Question: I've implemented the Channel API w/ persistence. When I make a channel and connect the socket (this is on the real app, not the local dev_appserver), Firebug goes nuts with log messages. I want to turn these off so I can see my OWN logs but cant find any documentation on how to disable the Channel API console logging.
one thing I'm probably doing differently than most is that I'm connecting cross-domain... which the Channel API supports (note the first message in the stream... if you can view that pic)

Does anyone know?
---
## UPDATE
I finally realized that my code was creating two channels and trying to open/connect them both at the same time... and was why I was getting a flood of messages. I didn't mean to do this (I know the rules: <URL>... it was a bug... and once I fixed it, the messages went back to manageable level.
yay
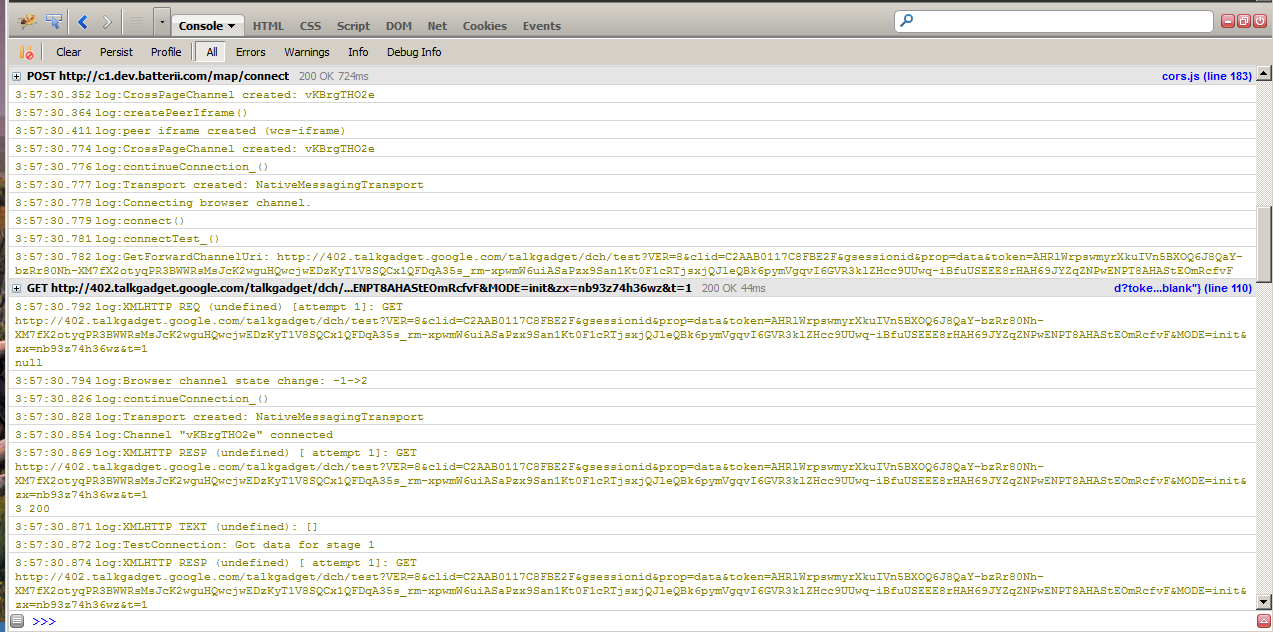
Answer: There doesn't appear to be a way to shutoff the Firebug timeStamp log. One way to solve this problem is to edit the code and remove this functionality yourself:
Change directory to your Firefox profile extensions directory. On Ubuntu, this would be something like this:
'''
cd ~/.mozilla/firefox/{random-string}/extensions/
'''
The Firebug extension is identified by 'firebug@software.joehewitt.com.xpi'. Create a new directory of the same name, but without the .xpi, and move the XPI into that directory:
'''
mkdir firebug@software.joehewitt.com
mv firebug@software.joehewitt.com.xpi firebug@software.joehewitt.com
'''
Next, change directories to your newly created Firebug directory, and unpack the extension:
'''
cd firebug@software.joehewitt.com
unzip firebug@software.joehewitt.com.xpi
'''
All of the files should be unpacked so that the extension's directories are in the current directory. Your file structure will look something like this:
'''
$: ~/.mozilla/firefox/{random-string}/extensions/firebug@software.joehewitt.com$ l
chrome.manifest defaults/ firebug@software.joehewitt.com.xpi install.rdf locale/ skin/
content/ docs/ icons/ license.txt modules/
'''
$: ~/.mozilla/firefox/ghlfe0bb.ff5.0/extensions/firebug@software.joehewitt.com$
Next, change to the 'content/firebug/console' directory:
'''
cd content/firebug/console
'''
Edit the 'consoleExposed.js' file using your favorite editor:
'''
vim consoleExposed.js
'''
On or near line 215, you'll see the following function:
'''
console.timeStamp = function(label)
{
label = label || "";
if (FBTrace.DBG_CONSOLE)
FBTrace.sysout("consoleExposed.timeStamp; " + label);
var now = new Date();
Firebug.NetMonitor.addTimeStamp(context, now.getTime(), label);
var formattedTime = now.getHours() + ":" + now.getMinutes() + ":" +
now.getSeconds() + "." + now.getMilliseconds();
return logFormatted([formattedTime, label], "timeStamp");
};
'''
Right after the first curly-brace, force the function to return nothing:
'''
console.timeStamp = function(label)
{ return ; // disable timestamp by returning
label = label || "";
if (FBTrace.DBG_CONSOLE)
'''
After the edits, restart Firebug. You should no longer see the log messages for timeStamp in your console.